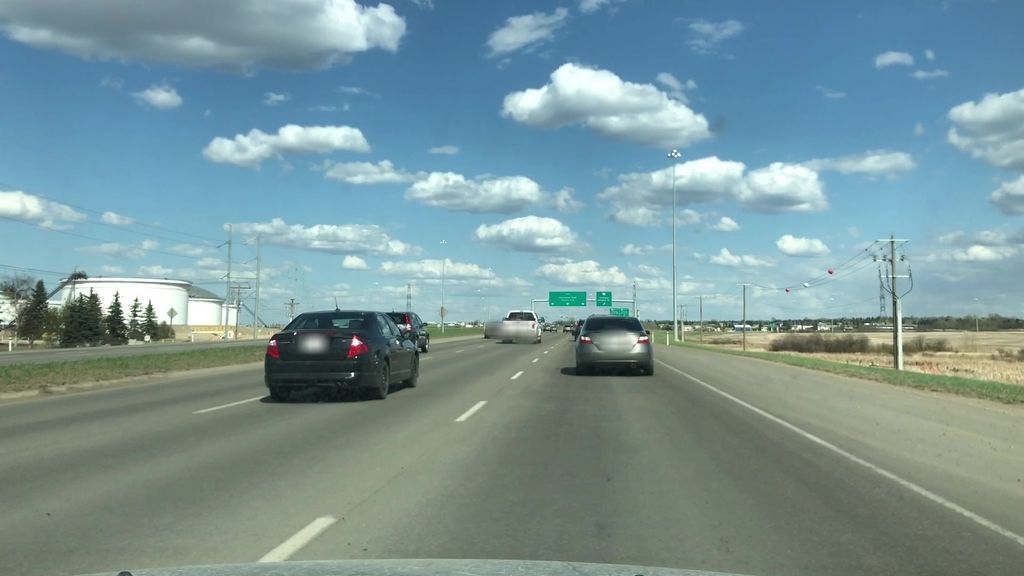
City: edmonton